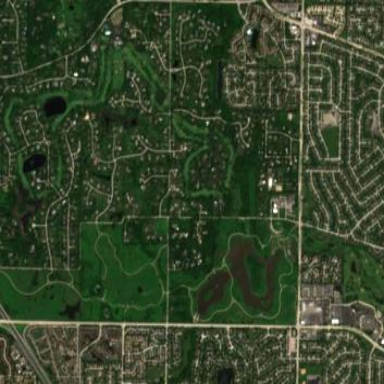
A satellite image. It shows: Forest preserve area.